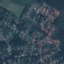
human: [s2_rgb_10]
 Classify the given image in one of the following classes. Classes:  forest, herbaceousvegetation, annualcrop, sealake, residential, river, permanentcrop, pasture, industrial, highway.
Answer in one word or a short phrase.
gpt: Residential